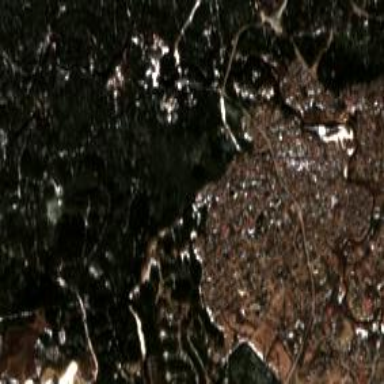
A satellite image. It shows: Residential area located within village.